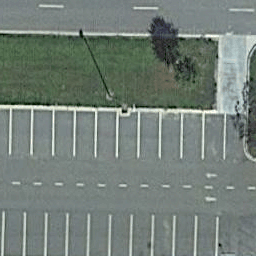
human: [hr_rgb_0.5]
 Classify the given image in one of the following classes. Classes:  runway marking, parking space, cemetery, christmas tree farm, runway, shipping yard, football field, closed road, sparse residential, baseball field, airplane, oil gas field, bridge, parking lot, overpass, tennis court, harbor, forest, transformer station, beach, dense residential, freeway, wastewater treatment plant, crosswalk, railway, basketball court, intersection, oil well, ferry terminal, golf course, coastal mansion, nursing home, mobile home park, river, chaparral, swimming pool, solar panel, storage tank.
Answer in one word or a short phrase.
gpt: parking space